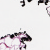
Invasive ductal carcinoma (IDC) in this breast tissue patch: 0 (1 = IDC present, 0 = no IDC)